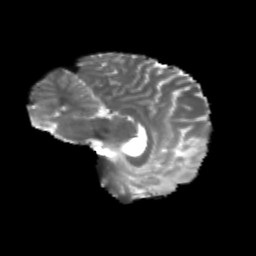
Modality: T2w
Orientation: sagittal
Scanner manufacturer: siemens
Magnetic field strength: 3 T
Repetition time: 4.16 s
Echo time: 0.0806 s